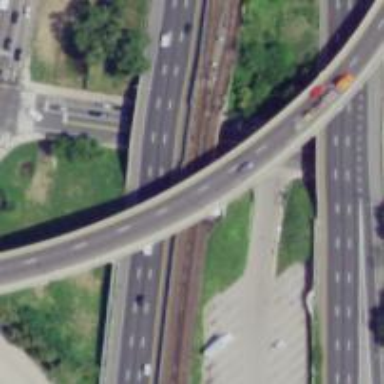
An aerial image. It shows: Bridge with electrified rails.